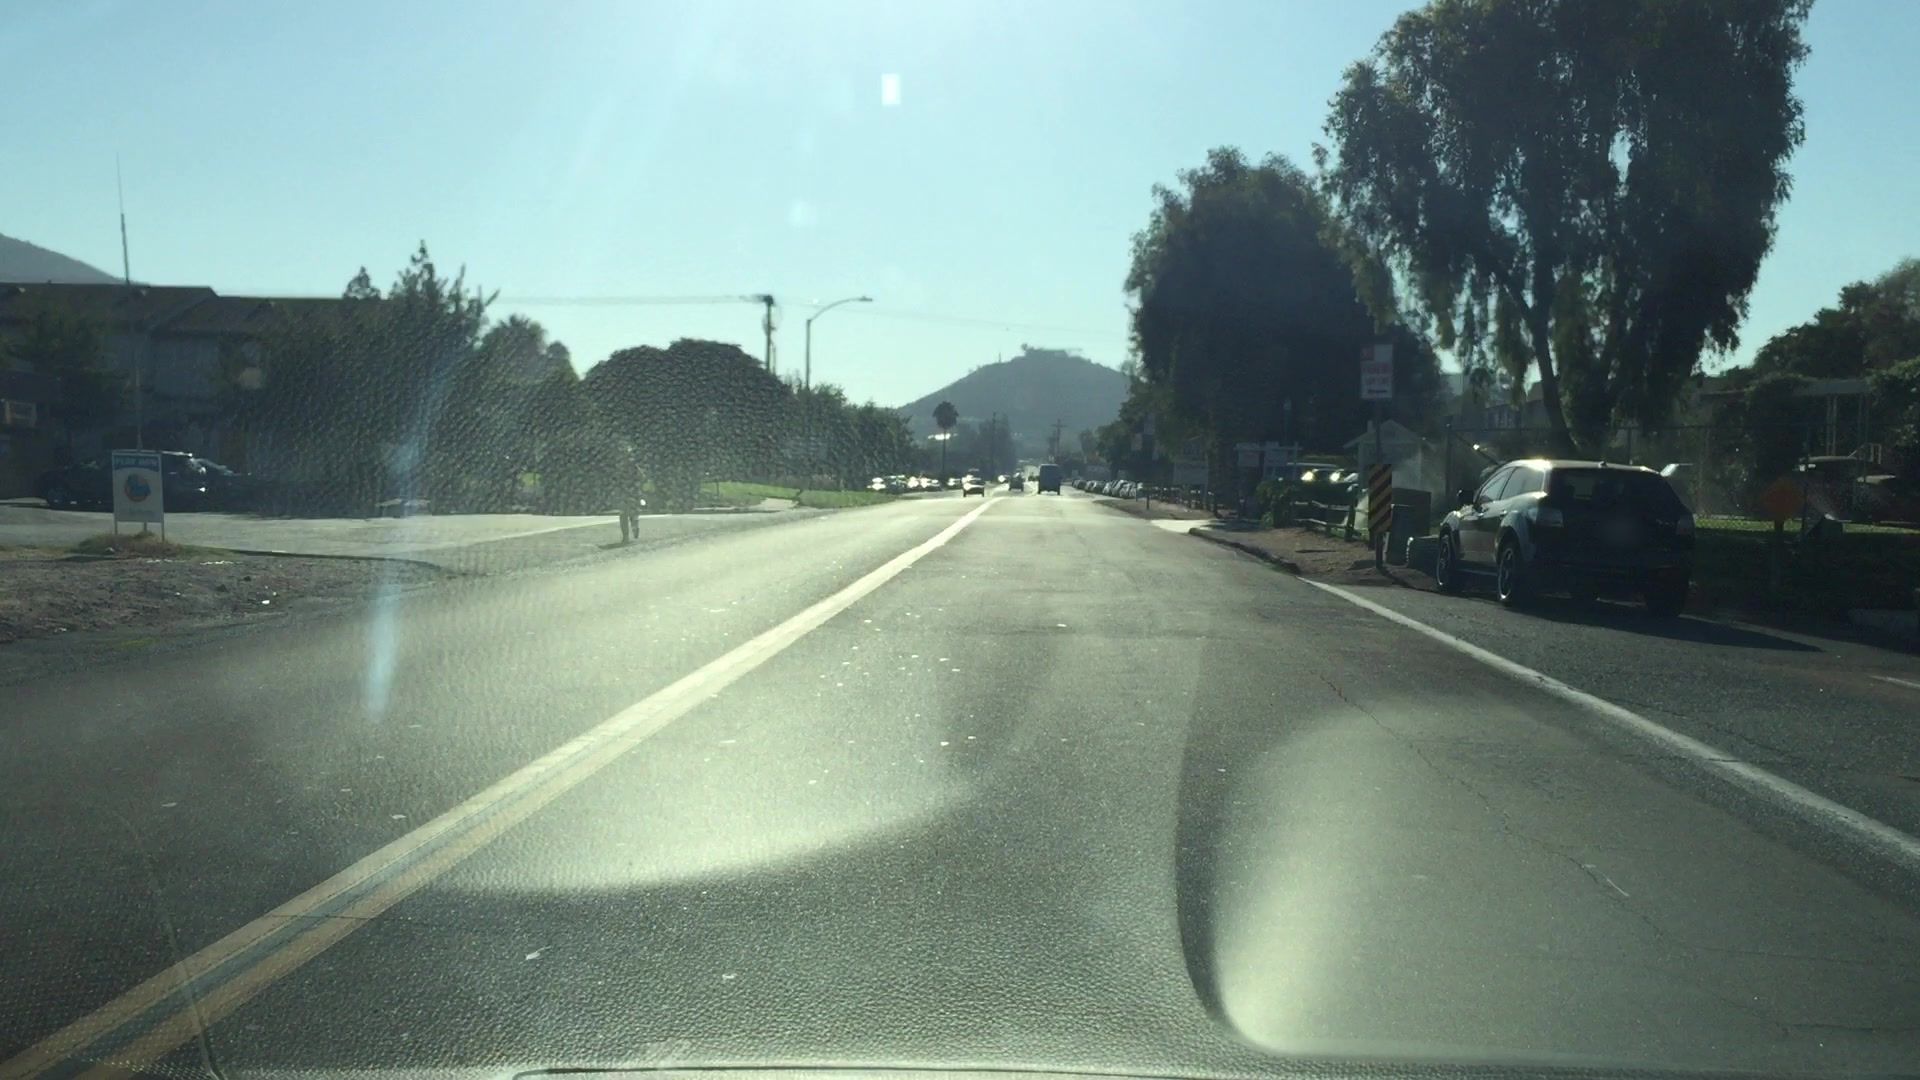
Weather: clear
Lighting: day
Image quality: slightly poor
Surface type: driving surface
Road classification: tertiary
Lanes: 2
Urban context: urban centre
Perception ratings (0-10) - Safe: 2.29, Lively: 3.48, Beautiful: 6.09, Boring: 1.76, Depressing: 2.4, Wealthy: 3.6